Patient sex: M
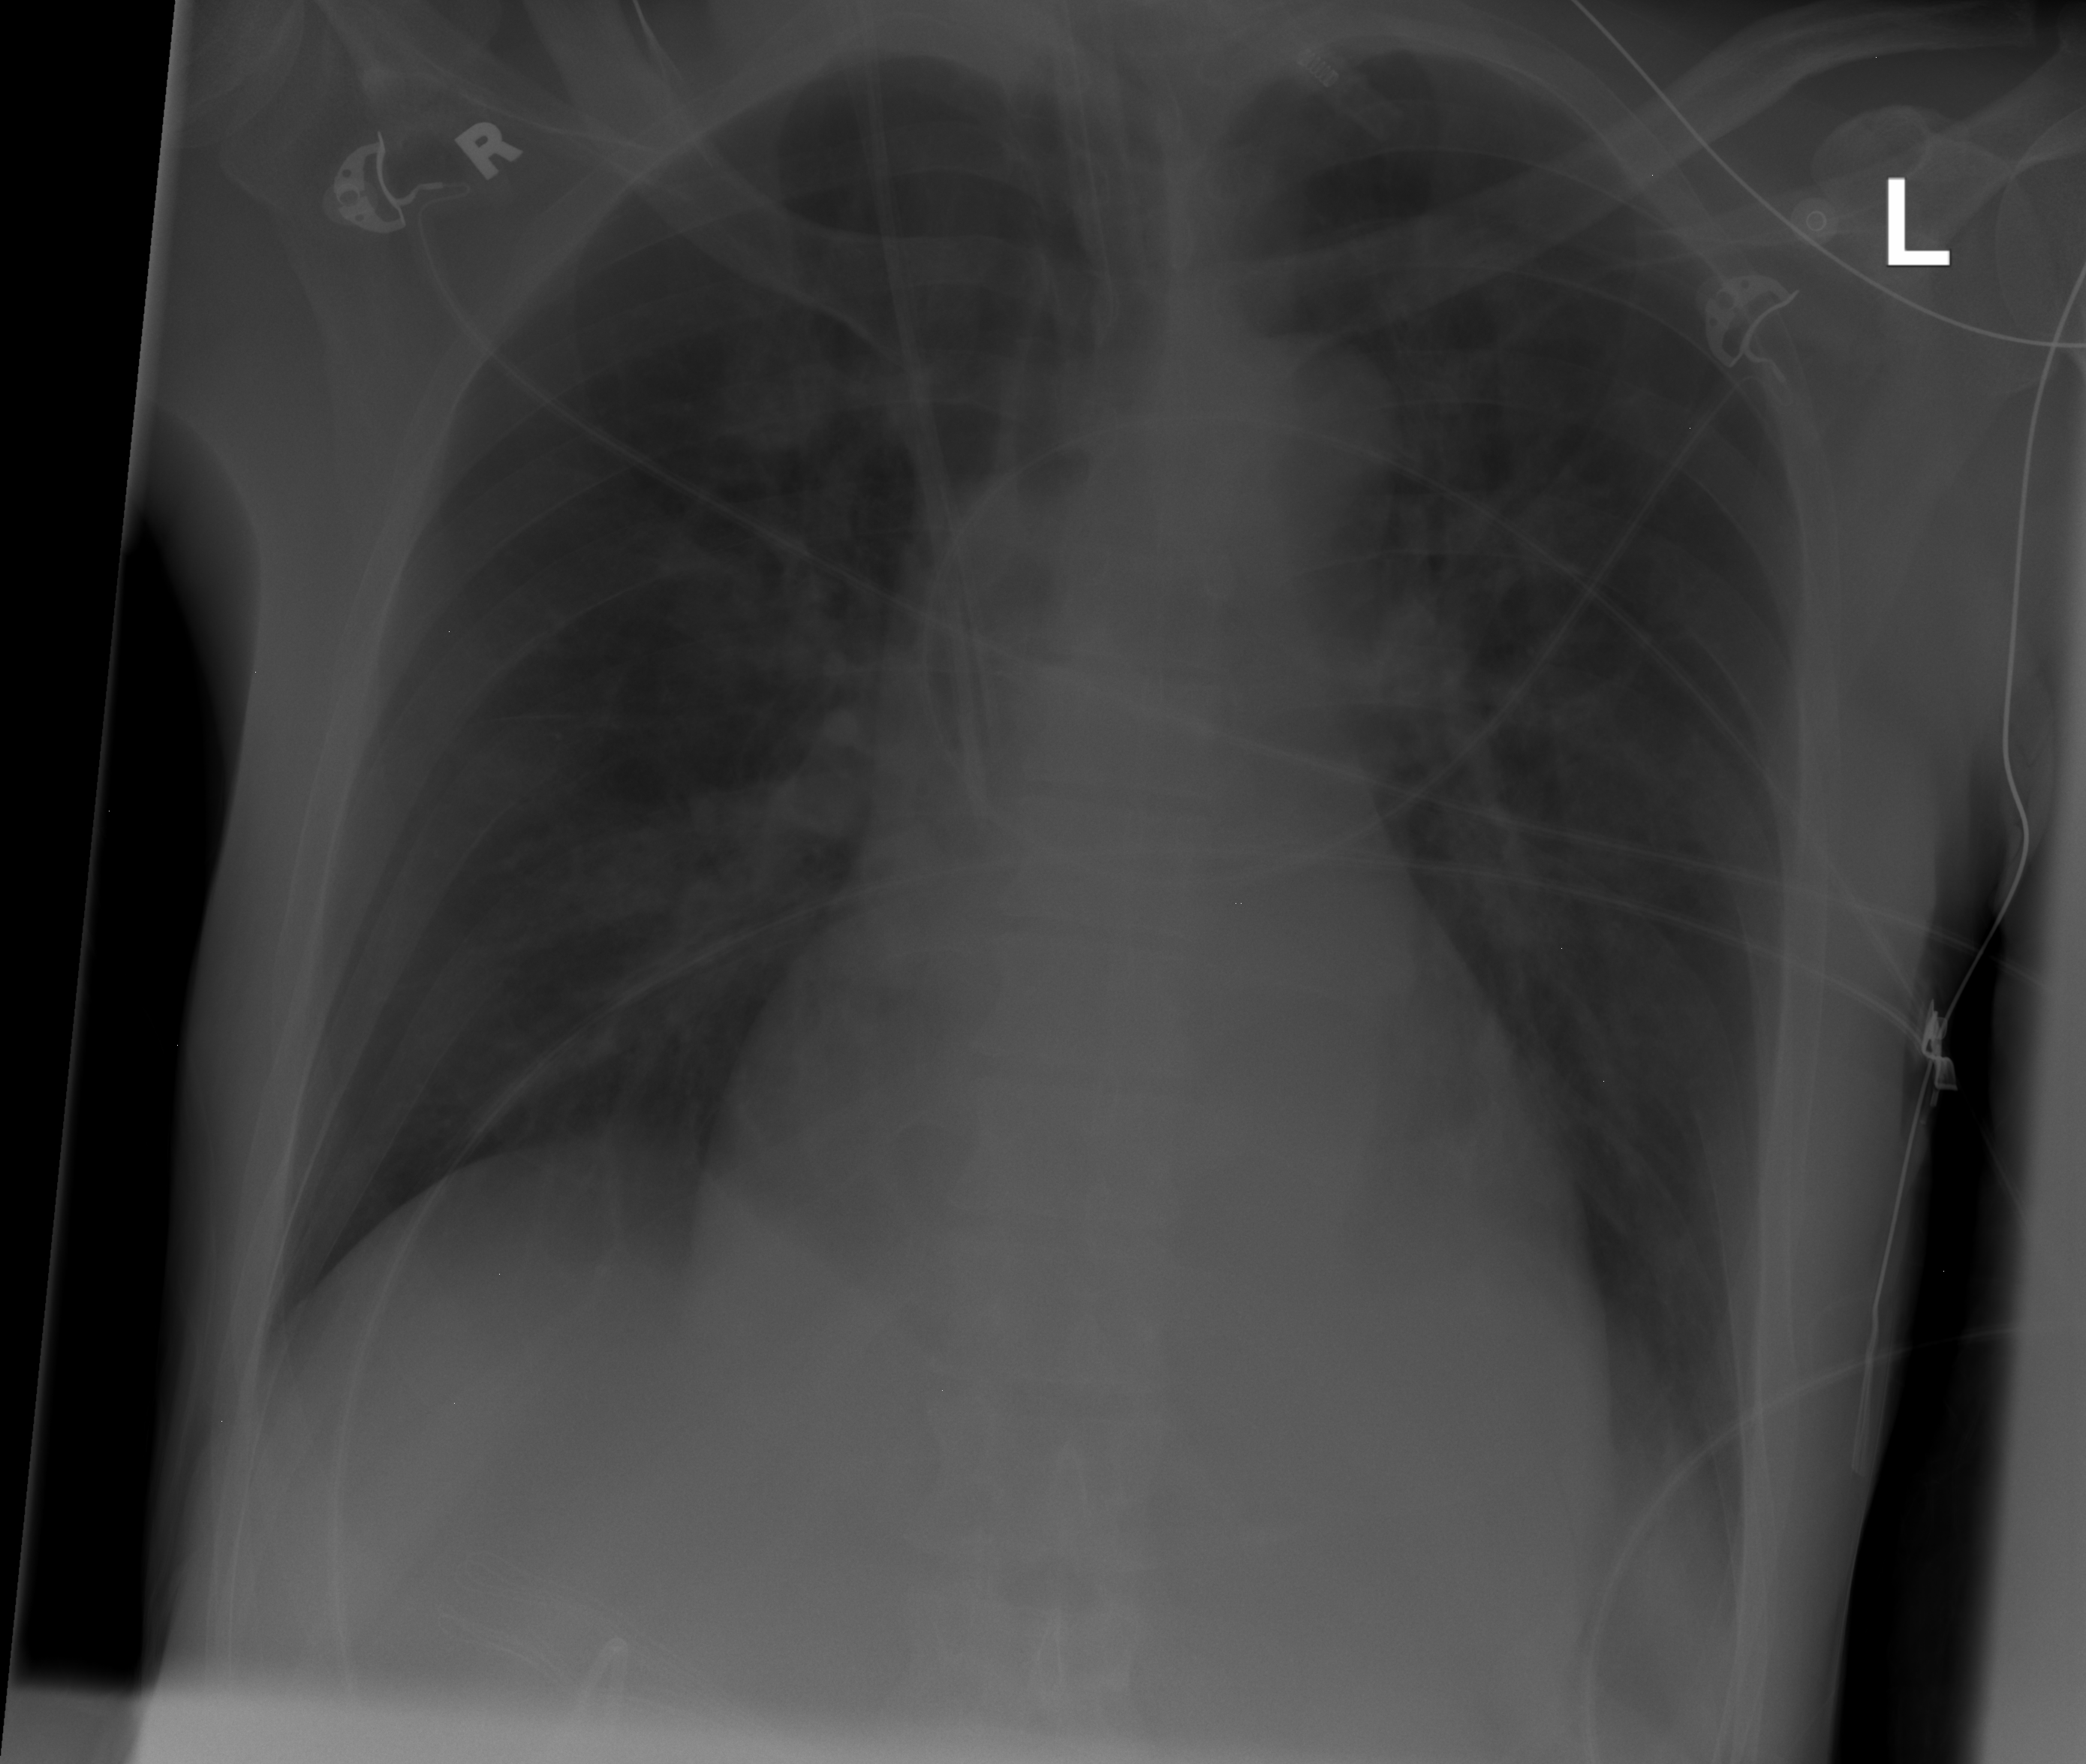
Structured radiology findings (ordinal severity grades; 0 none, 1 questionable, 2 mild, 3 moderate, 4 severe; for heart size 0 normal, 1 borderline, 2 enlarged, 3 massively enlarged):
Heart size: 1
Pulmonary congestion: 0
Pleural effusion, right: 0
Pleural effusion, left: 0
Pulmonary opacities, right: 0
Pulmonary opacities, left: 0
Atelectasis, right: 0
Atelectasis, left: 0